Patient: sex M, age 44
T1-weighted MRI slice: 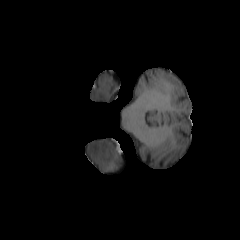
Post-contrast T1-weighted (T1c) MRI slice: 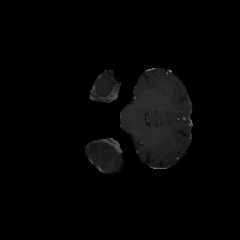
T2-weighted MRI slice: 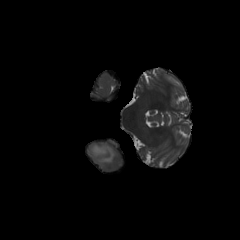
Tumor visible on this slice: yes
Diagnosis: Astrocytoma, IDH-mutant
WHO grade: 3